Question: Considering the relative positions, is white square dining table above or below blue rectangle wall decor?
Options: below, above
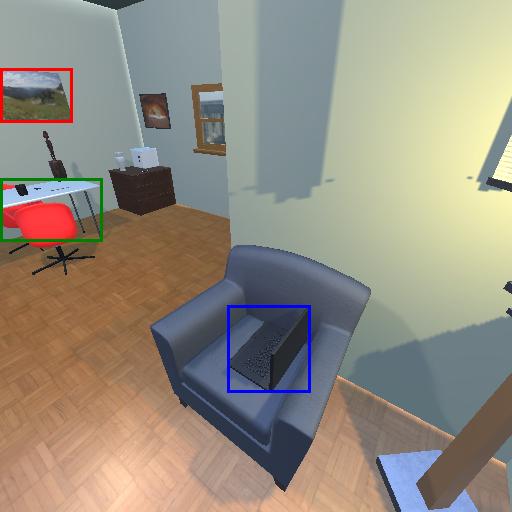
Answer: below